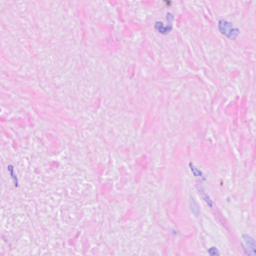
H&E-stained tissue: Breast